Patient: sex M, age 79
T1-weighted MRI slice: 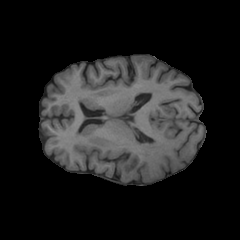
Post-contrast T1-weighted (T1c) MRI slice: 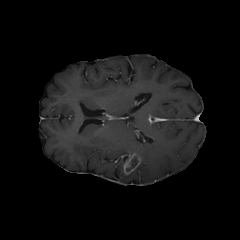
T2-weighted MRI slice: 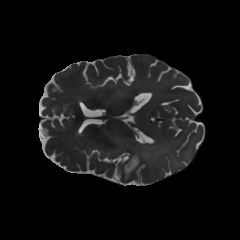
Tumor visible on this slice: yes
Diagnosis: Glioblastoma, IDH-wildtype
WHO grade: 4